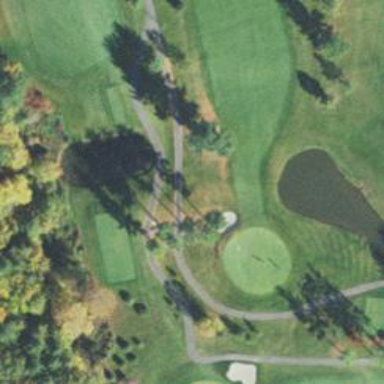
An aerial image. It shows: Path for golf carts.